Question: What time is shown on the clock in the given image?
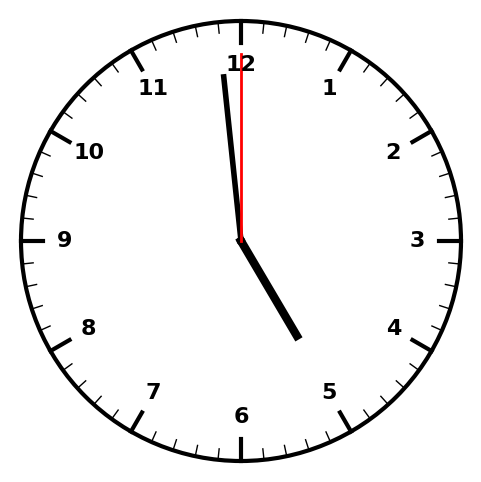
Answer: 04:59:00